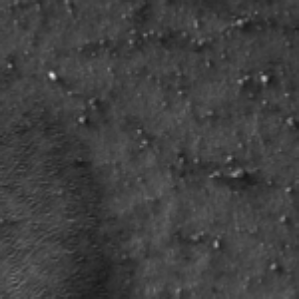
Label: frost